Question: I'm using Nreco PDF Generator. If I try to generate a PDF file using the following HTML, the text is out of margins.
'''
<html>
<head>
<style>
P {
word-break: break-word;
border: 1px solid black;
}
</style>
</head>
<body>
<P align=justify>Lorem ipsum dolor sit amet, consectetur adipiscing elit. In lacinia lacus lorem, sit amet luctus elit commodo a. Etiam sagittis varius maximus. Donec quis finibus purus, quis pulvinar purus. Nunc vitae eros eget nibh vestibulum malesuada. Quisque elit lorem, tincidunt vel facilisis sed, sollicitudin vulputate nisi. Cras ut vestibulum justo. Pellentesque et metus iaculis, ullamcorper mauris at, finibus dui. Donec in odio et tellus eleifend vehicula at non felis. Aliquam hendrerit auctor lorem dapibus pellentesque. Phasellus neque nunc, congue sed ipsum sit amet, sagittis scelerisque diam. Sed et fermentum odio. Aliquam rhoncus elit mauris, et accumsan lectus viverra quis. Nullam venenatis diam id dolor cursus, eget porttitor mi fermentum. Class aptent taciti sociosqu ad litora torquent per conubia nostra, per inceptos himenaeos.</P>
</body>
</html>
'''
Using the form present <URL> the result is the following:
I tried also to add 'overflow-wrap: break-word' in the style but no way to resolve the issue.
The issue is caused by 'align=justify'. Removing it makes the text stay within the border -- but then it's not justified as it should be.
How do I fix this?
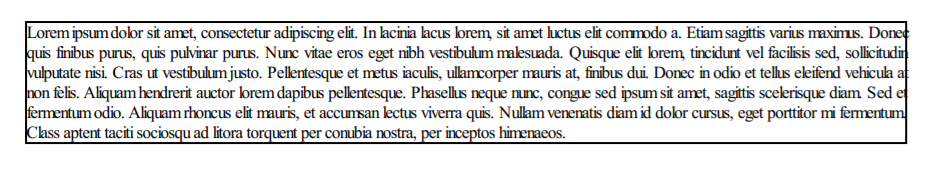
Answer: Since NReco PdfGenerator is a wrapper for wkhtmltopdf tool your question is actually about its QtWebKit 4.8 engine. I know at least 2 ways how to deal with align=justify issue you described:
1) add 'text-rendering: geometricPrecision;' CSS rule:
'''
P {
word-break: break-word;
border: 1px solid black;
text-rendering: geometricPrecision;
}
'''
2) use custom font, something like:
'''
<link rel="stylesheet" href="https://fonts.googleapis.com/css?family=Open+Sans:300,400,600,700&amp;lang=en" />
<style>
P {
word-break: break-word;
border: 1px solid black;
font-family: 'Open Sans', serif;
}
</style>
'''